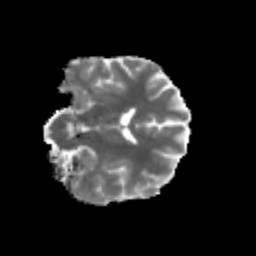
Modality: MD
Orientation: coronal
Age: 23
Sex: male
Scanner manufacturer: siemens
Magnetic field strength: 3 T
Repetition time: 3.5 s
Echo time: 0.125 s